Question: I would like to create a 2 text column with a div in the center like below.

I am using this code:
'''
-moz-column-count: 2;
-webkit-column-count: 2;
column-count: 2;
'''
When I place another div within the div class, it formats to go into two columns. How do I fix this?
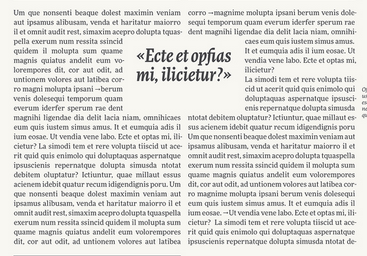
Answer: Use these following CSS:
'''
<style type="text/css">
.container{ background:#00FF00;width: 844px;text-align:center; margin: 0px auto;border: 1px solid #CCCCCC;height: 450px;}
.columns {background:#FF0000; width: 400px;border: 1px solid #595959; height: 450px;text-align:left;float:left; padding: 10px;left:5%;}
.popup_middle_content{background:#FFFFFF; border: solid 1px black; position: absolute; left: 50%; top: 50%;background-color: white;z-index: 1; height: 50px; margin-top: -150px; width: 200px;margin-left: -100px; }
</style>
'''
And check with these below divs:
'''
<div class="container">
<div class="columns">Left Paragraph contents...</div>
<div class="columns">Right Paragraph contents...</div>
<div class="popup_middle_content">CENTER DIV content...</div>
</div>
'''
It is works for me. I hope this helps to you.